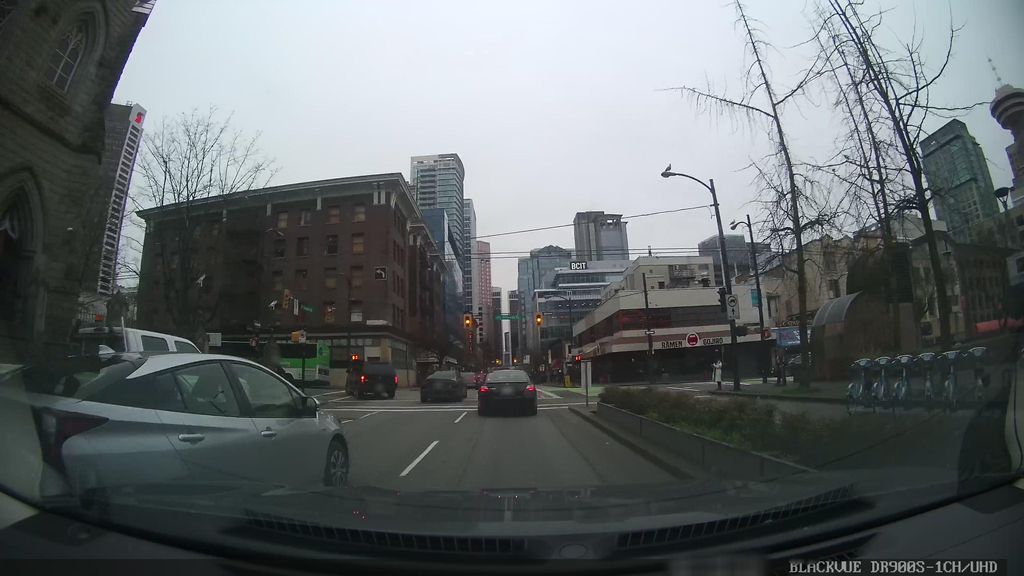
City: vancouver